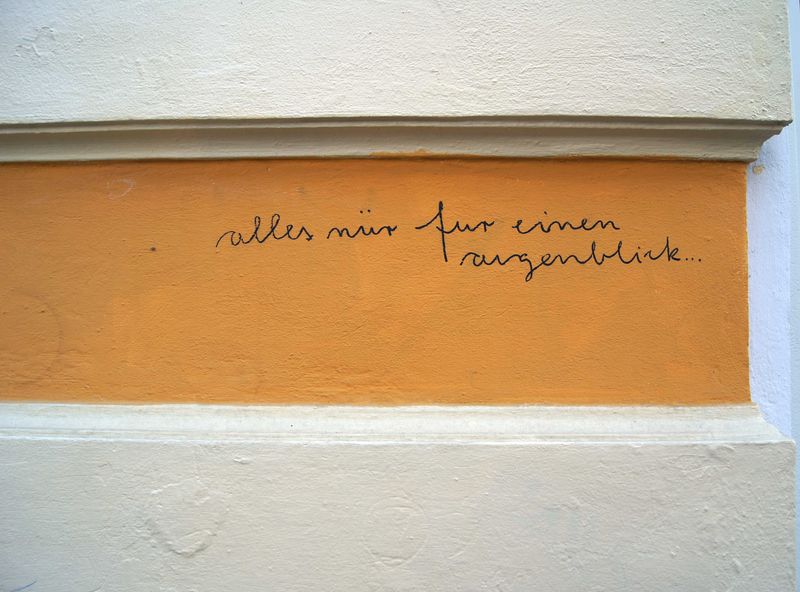
Titel: Alles nur für einen Augenblick
Standort: Ljubljana
Schlagwörter: blau, weiß, gelb, ocker, orange, schwarz, zeichnung, gebäude, wand, sockel, relief, schrift, mauer, farbe, inschrift, deutsch, foto, kante, hauswand, text, buchstaben, kunst, gedanke, stift, sims, spruch, handschrift, okker, augenblick, botschaft, schreibschrift, ..., einbuchtung, alles, graffiti, einen, cker, fur, inspiration, alles nur für einen augenblick, nür, graffto